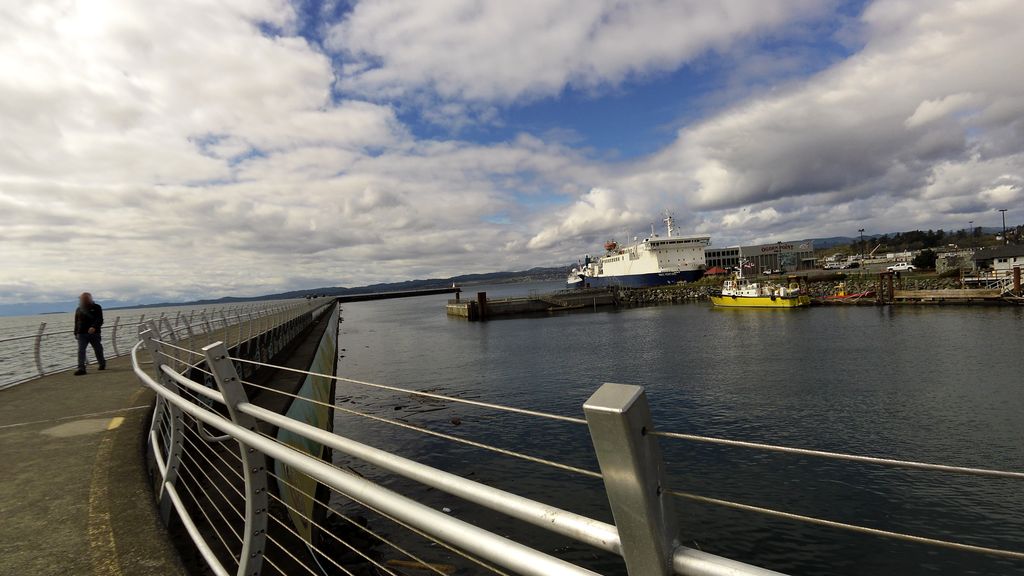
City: victoria